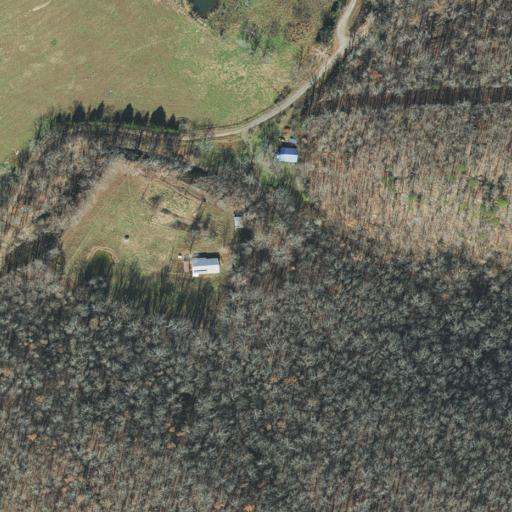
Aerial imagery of valley in Arkansas named Graveyard Hollow containing deciduous forest, pasture, open development, and low intensity development